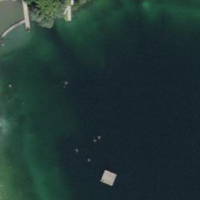
EUNIS habitat code: 14
Species observed at this site:
Tachybaptus ruficollis